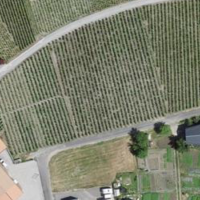
EUNIS habitat code: 40
Species observed at this site:
Portulaca oleracea